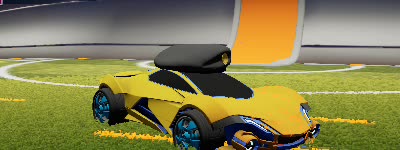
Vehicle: werewolf